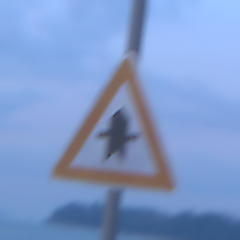
Verkehrszeichen: Vorfahrt
Umgebung: Outdoor, Urban
Tageszeit: Dawn
Wetter: PartlyCloudy
Licht: Natural
Jahreszeit: NotSpecified
Kontrast: LowContrast